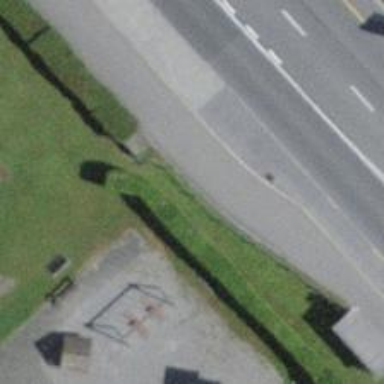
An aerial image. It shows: Bus stop with shelter. It is platform for public transport.